Field crop: maize
Growth stage: 2
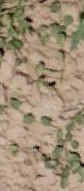
Species: convolvulus